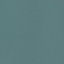
Land use / land cover: SeaLake